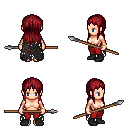
a pixel art fantasy rpg character, female body template, human, light skin, black tattered cape, red pants, brunette unkempt hairstyle, bracelets, black shoes, spear, four views (front, back, left, right), 2x2 character sprite sheet, small pixel art, hard edges, no anti-aliasing